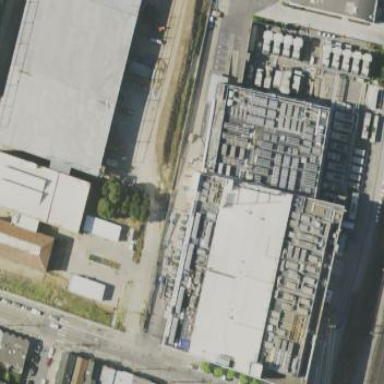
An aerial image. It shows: Data center building.